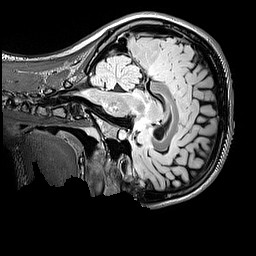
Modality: FLAIR
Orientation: sagittal
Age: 11
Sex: female
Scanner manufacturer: siemens
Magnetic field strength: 3 T
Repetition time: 5 s
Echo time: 0.388 s